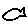
Label: fish